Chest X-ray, AP view. Patient: 50 years old, sex F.
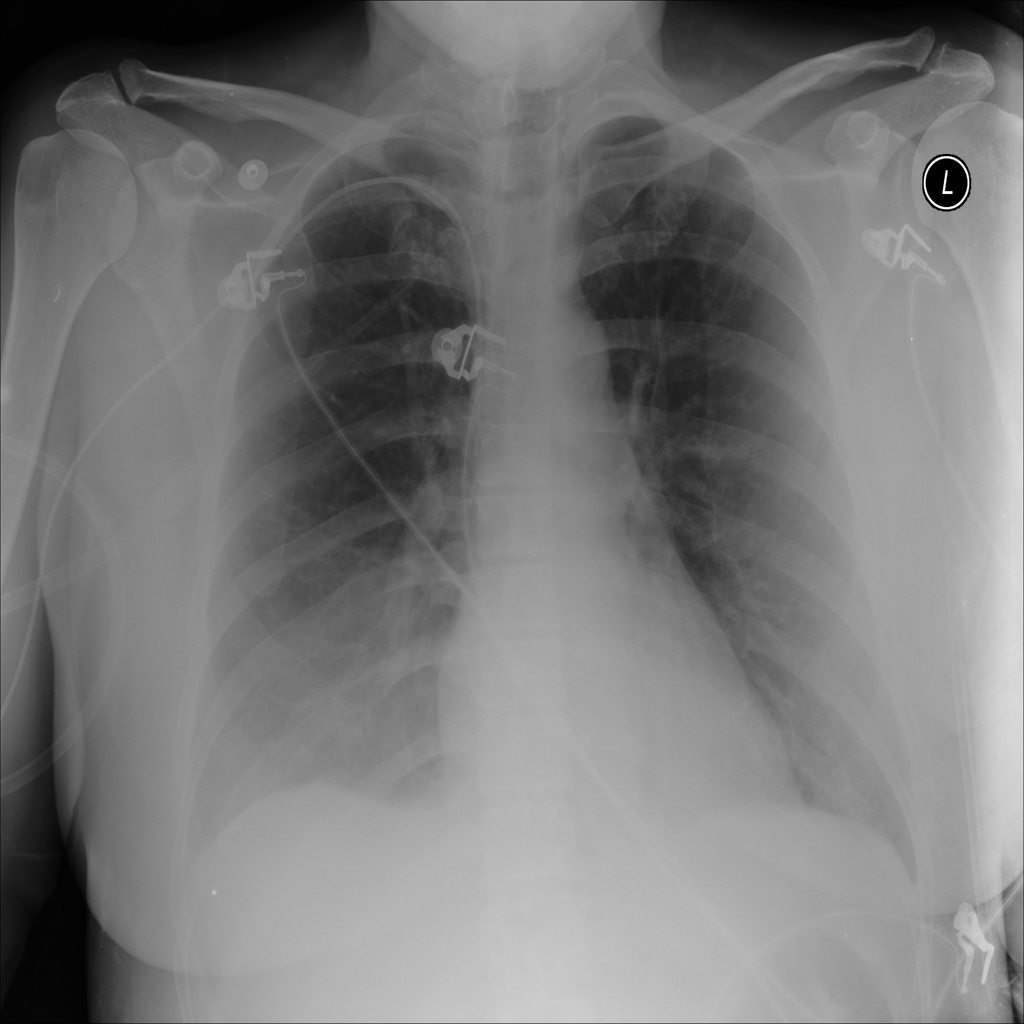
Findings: Edema